Question: I've just started learning about TDD and am trying to write a simple project that way.
I'm using Eclipse and JUnit, and every time I make a change I run all the tests in the relevant package.
But then I'm very surprised to see in the package explorer that one of my test cases has a big red cross indicating a compiler problem... Annoyed I figured that I got my eclipse shortcuts mixed up and haven't been running all the tests, as they are all passing.
But when I start fiddling about, I realise that it seems Eclipse + JUnit will run and pass tests even if there are compiler errors...
The JUnit test case:
'''
import static org.junit.Assert.*;
import org.junit.Before;
import org.junit.Test;
public class ATestCase {
private Command command;
private Invoker invoker;
@Before
public void setUp() throws Exception {
command = new Command() {
public void methodA(){};
//haven't implemented methodB()
};
invoker = new Invoker(command);
}
@Test
public void test(){
invoker.invoke();
}
}
interface Command{
void methodA();
void methodB();
}
'''
The Invoker class:
'''
class Invoker{
private Command command;
public Invoker(Command command) {
this.command = command;
//if I invoke methodB() I get UnresolvedCompilationError
}
public void invoke(){
command.methodA();
//only if I call methodB here
//do I get Unresolved compilation problem
// command.methodB();
}
}
'''
The command object I create in setUp in the test case only implements one of the interface's methods. This of course causes a compilation error warning in Eclipse.
However unless I actually call that method in the test case, the test passes.
If I do call the method, then the test fails with 'unresolved compilation error'.

Can anyone explain to me what exactly is going on?
******EDIT******
I'm not sure why this was closed as a duplicate.
Apparently I'm supposed to edit this question to make the difference clear:
-
> What are the possible causes of a "java.lang.Error: Unresolved
compilation problem"?
-
> Why/how does JUnit pass tests with compiler errors?
As in how can code which compile be run by JUnit causing errors?
I fully understand the causes of the 'Unresolved Compilation Error', it's the in my code. What I don't understand is the error always occur (it only occurs when I specifically call an unimplemented method) and how the tests pass?!
It may be that these issues are related, but unless there is a specific answer explaining how they are related I fail to see how they are in any way duplicate questions...
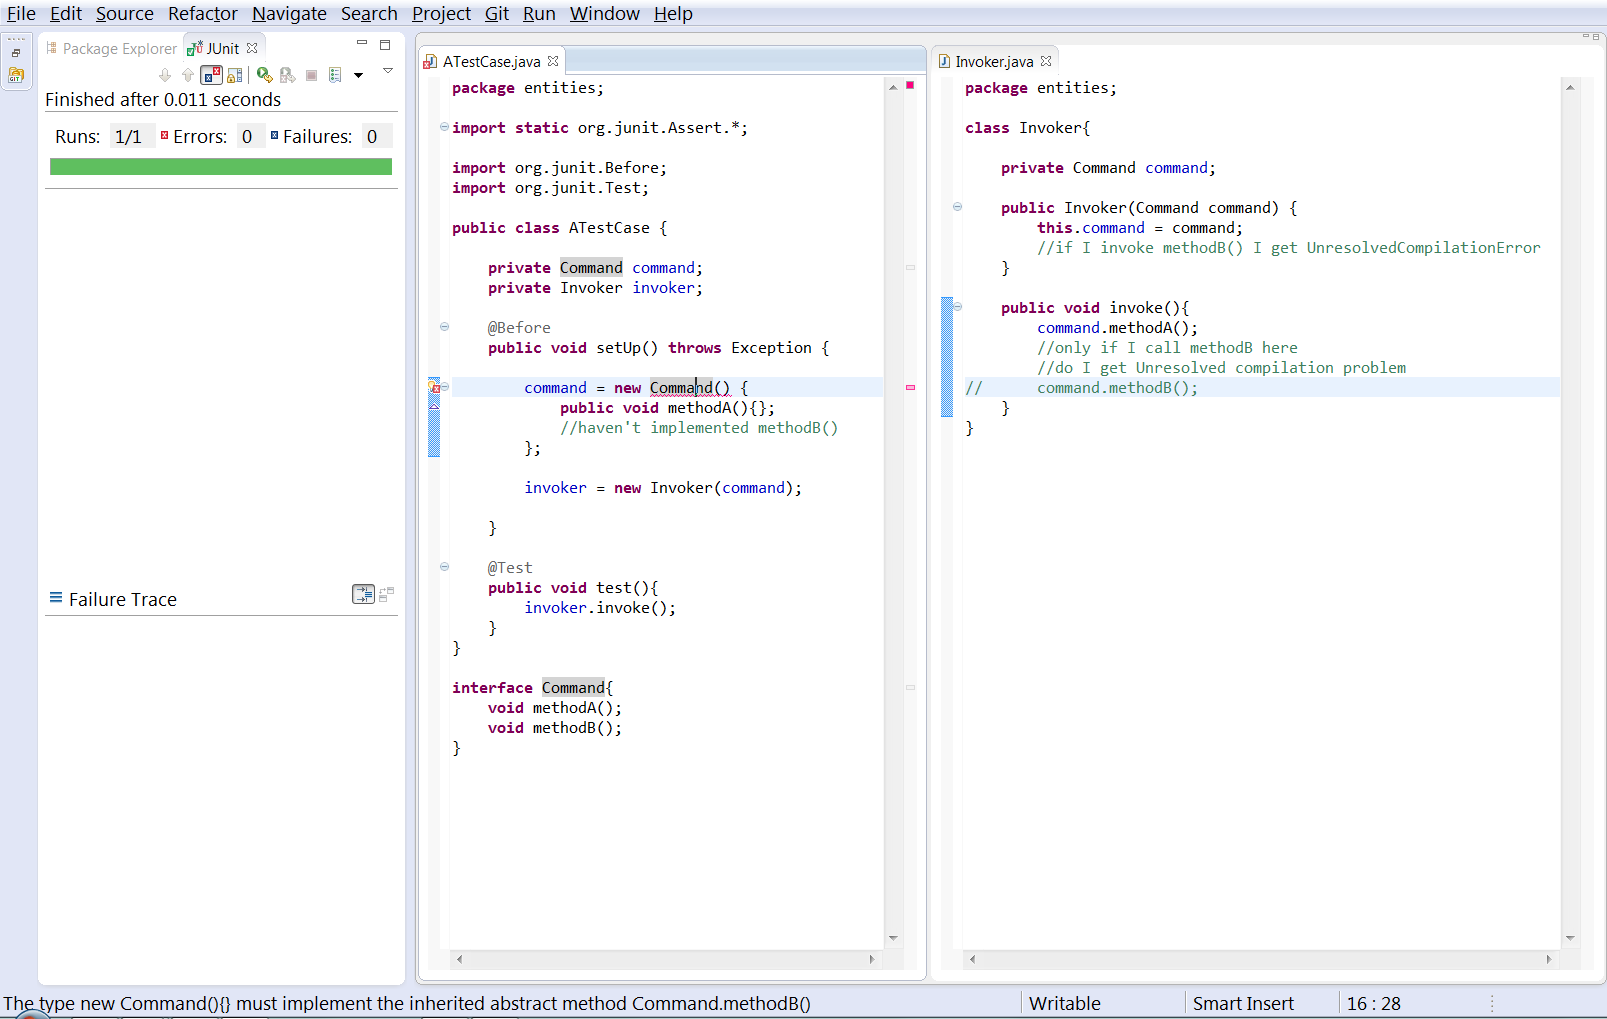
Answer: When a class fails to implement an interface method, the Java compiler does not reject the code but instead emits bytecode for the method that will raise the runtime error seen. This explains why JUnit is able to run the tests and why the test passes if you don't call 'methodB' - the runtime error does not get raised.
Per <URL>, this does not occur by default but requires that you have the Java -> Debug 'Suspend execution on compilation errors' setting enabled.